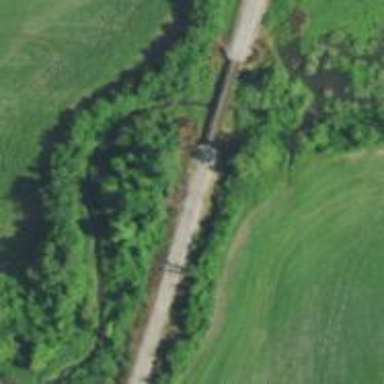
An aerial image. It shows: Preserved railway bridge.